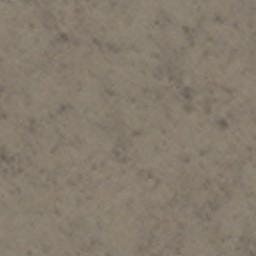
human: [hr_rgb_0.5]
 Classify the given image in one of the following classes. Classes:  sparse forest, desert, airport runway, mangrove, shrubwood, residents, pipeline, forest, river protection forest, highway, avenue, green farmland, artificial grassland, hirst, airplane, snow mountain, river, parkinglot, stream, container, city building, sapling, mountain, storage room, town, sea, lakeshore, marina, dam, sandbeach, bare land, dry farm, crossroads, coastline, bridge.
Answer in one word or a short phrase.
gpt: bare land